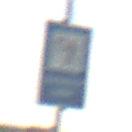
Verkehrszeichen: Verkehrshelfer
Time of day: Night
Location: Outdoor (Nature)
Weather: Overcast
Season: NotSpecified
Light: Artificial